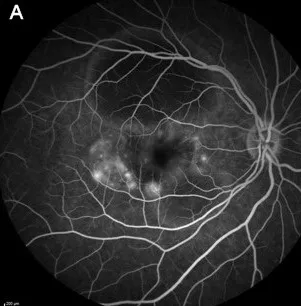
Late-phase fluorescein angiography shows tiny leakage points with limited leakage in the subretinal space.
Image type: ophthalmic_imaging (ophthalmic_angiography)